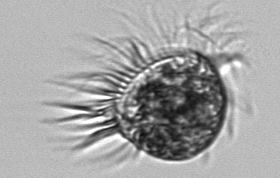
Label: Pelagostrobilidium